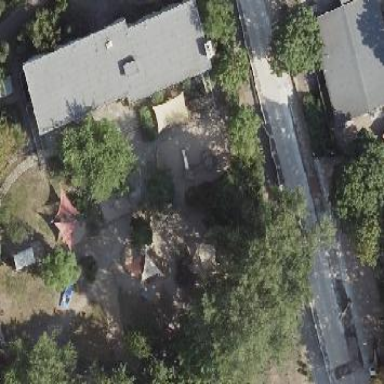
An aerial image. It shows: Kindergarten.